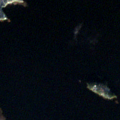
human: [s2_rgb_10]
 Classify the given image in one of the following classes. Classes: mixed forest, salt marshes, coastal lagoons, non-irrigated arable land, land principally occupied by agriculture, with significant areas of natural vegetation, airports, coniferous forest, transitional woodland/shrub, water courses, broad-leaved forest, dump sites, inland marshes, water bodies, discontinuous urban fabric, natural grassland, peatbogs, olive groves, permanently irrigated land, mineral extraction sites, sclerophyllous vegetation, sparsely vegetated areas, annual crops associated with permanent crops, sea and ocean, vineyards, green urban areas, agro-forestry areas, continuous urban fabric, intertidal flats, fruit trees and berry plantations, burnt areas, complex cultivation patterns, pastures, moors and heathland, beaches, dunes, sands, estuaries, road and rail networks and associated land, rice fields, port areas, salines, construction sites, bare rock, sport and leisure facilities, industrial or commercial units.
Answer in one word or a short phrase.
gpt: coniferous forest, water bodies